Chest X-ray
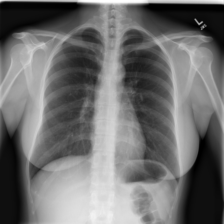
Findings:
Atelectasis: negative
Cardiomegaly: negative
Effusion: negative
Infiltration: negative
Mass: negative
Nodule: negative
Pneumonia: negative
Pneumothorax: negative
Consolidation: negative
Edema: negative
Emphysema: negative
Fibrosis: negative
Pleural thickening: negative
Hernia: negative